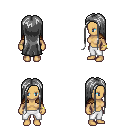
a pixel art fantasy rpg character, female body template, human, tanned skin, leather shoulder armor, white pants, gray extra-long hairstyle, bracelets, four views (front, back, left, right), 2x2 character sprite sheet, small pixel art, hard edges, no anti-aliasing